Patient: sex M, age 75
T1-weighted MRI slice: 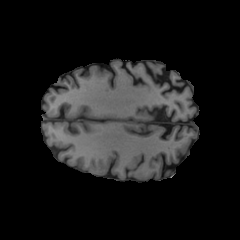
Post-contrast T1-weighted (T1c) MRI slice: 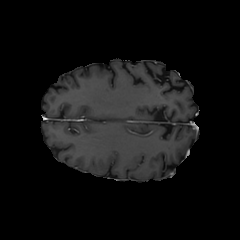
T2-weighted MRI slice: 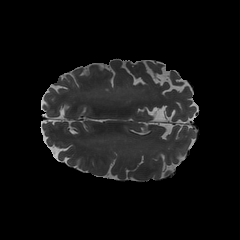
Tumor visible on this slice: no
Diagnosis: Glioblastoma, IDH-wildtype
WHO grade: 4